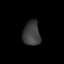
Tissue: skin
Cell type: Fibroblasts
Senescence score: 0.8085
Nuclear area (px): 416
Mean DAPI intensity: 60.986